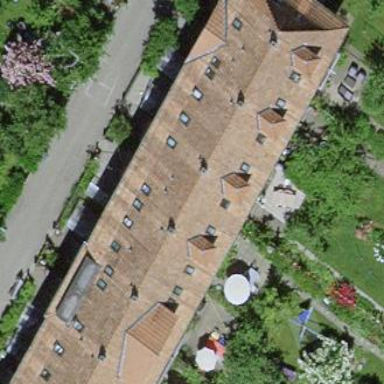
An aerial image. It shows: Residential building with gabled roof covered in maroon roof tiles. The roof orientation is across the building.